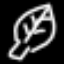
Label: leaf